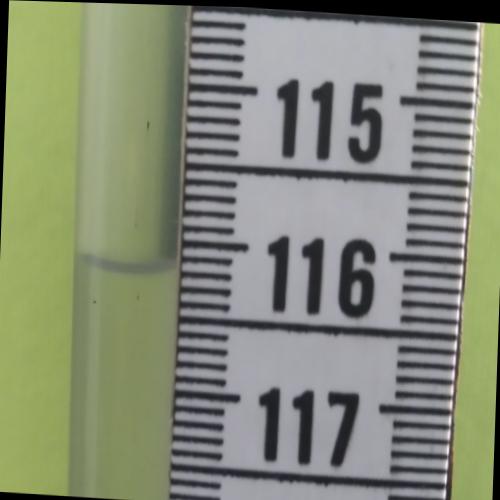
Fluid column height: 116.2 cm